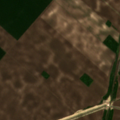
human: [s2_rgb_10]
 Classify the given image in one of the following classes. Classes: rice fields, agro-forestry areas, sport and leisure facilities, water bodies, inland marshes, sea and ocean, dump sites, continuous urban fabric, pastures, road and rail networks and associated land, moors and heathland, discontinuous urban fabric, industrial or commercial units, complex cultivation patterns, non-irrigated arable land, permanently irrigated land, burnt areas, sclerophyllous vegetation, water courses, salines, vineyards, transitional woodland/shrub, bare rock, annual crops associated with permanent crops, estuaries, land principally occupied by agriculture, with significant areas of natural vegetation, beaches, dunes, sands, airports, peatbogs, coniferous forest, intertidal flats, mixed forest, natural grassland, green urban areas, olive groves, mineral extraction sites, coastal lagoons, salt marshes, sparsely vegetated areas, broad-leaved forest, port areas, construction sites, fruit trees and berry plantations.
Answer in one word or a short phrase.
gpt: non-irrigated arable land, land principally occupied by agriculture, with significant areas of natural vegetation